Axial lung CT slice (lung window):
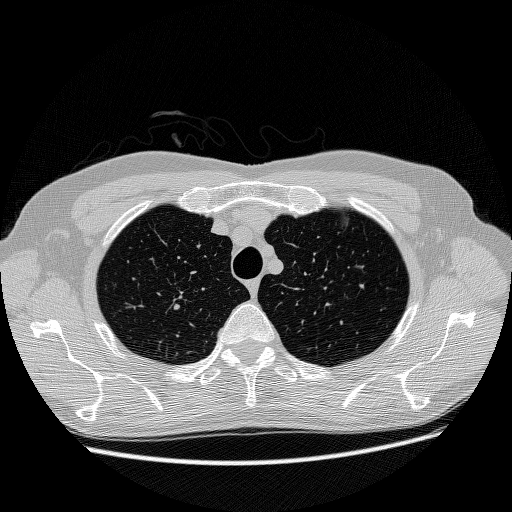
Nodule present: no